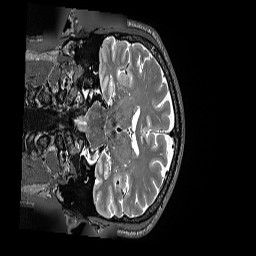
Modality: T2w
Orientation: coronal
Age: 56
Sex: female